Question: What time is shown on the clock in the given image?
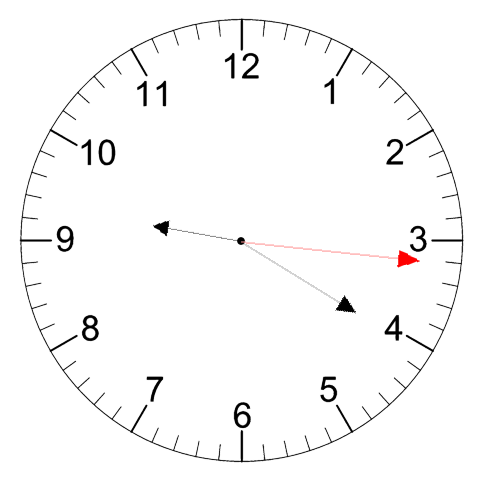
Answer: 09:20:16